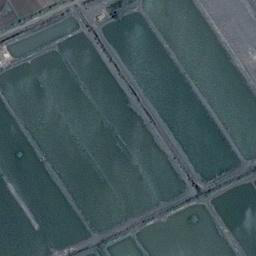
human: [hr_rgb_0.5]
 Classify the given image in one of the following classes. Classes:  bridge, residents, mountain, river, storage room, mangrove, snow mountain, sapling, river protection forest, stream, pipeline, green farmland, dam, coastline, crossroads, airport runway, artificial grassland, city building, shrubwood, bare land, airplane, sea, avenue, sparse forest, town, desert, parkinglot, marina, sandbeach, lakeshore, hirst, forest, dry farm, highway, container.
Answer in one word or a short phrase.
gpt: green farmland